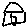
Label: house